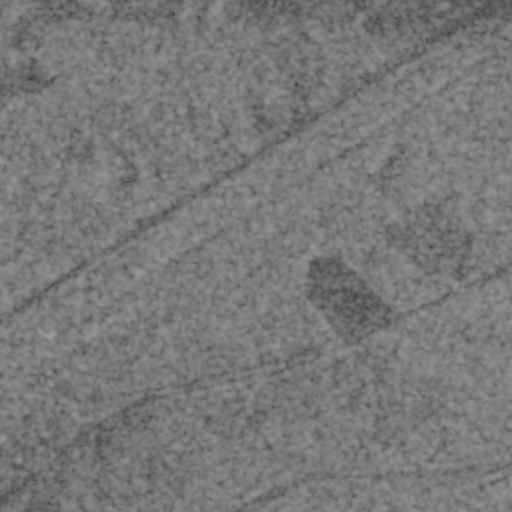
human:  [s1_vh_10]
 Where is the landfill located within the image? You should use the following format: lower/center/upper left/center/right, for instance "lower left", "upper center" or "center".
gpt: The landfill is located in the lower left of the image.
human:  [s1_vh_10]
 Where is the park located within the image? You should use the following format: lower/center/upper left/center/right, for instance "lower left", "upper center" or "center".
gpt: The park is located in the center left of the image.
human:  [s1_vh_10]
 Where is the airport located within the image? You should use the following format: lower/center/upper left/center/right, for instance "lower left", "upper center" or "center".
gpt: There is no airport in the image.

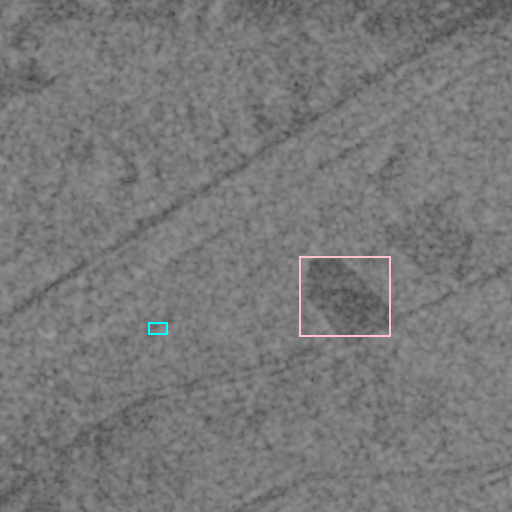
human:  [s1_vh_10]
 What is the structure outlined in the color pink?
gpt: The structure outlined in pink is a crop field.
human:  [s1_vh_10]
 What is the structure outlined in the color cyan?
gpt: The structure outlined in cyan is a park.
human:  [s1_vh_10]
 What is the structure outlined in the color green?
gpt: There is no green outline.